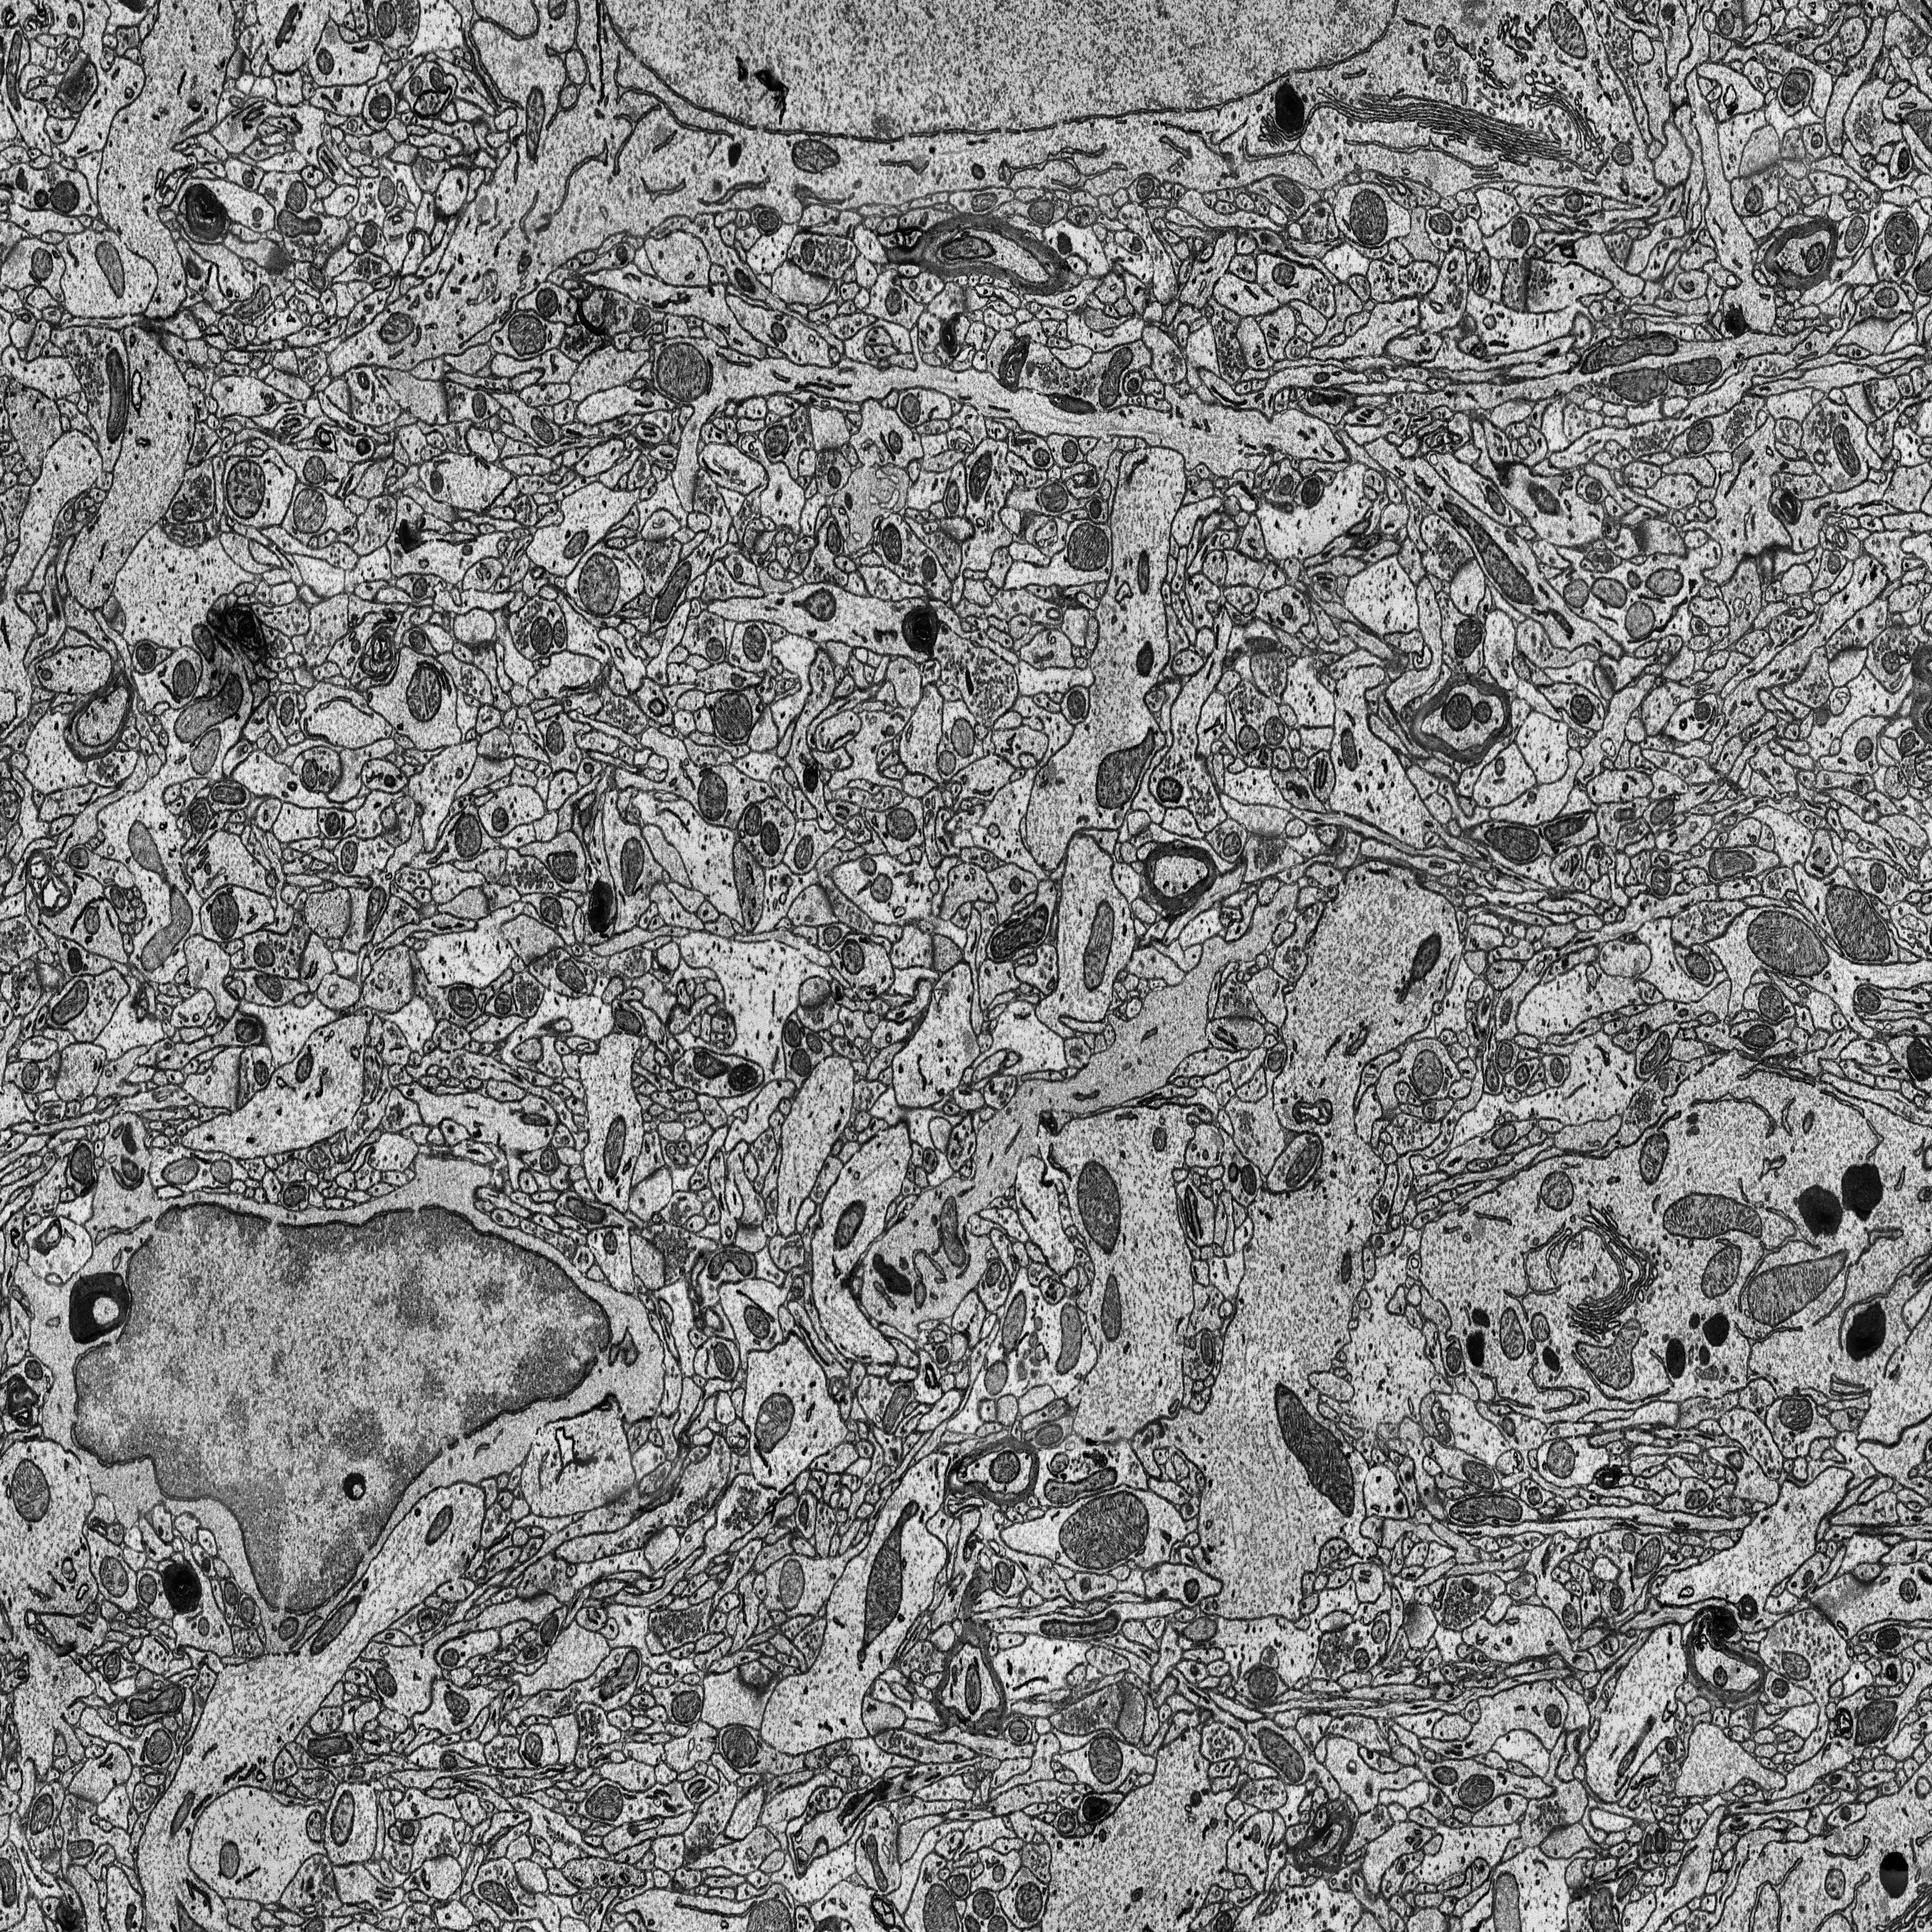
Electron microscopy slice of rat cortex tissue
Slice depth (z): 71
Mitochondria instances in slice: 382